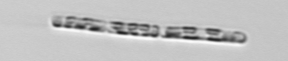
Label: Dactyliosolen_fragilissimus